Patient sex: M
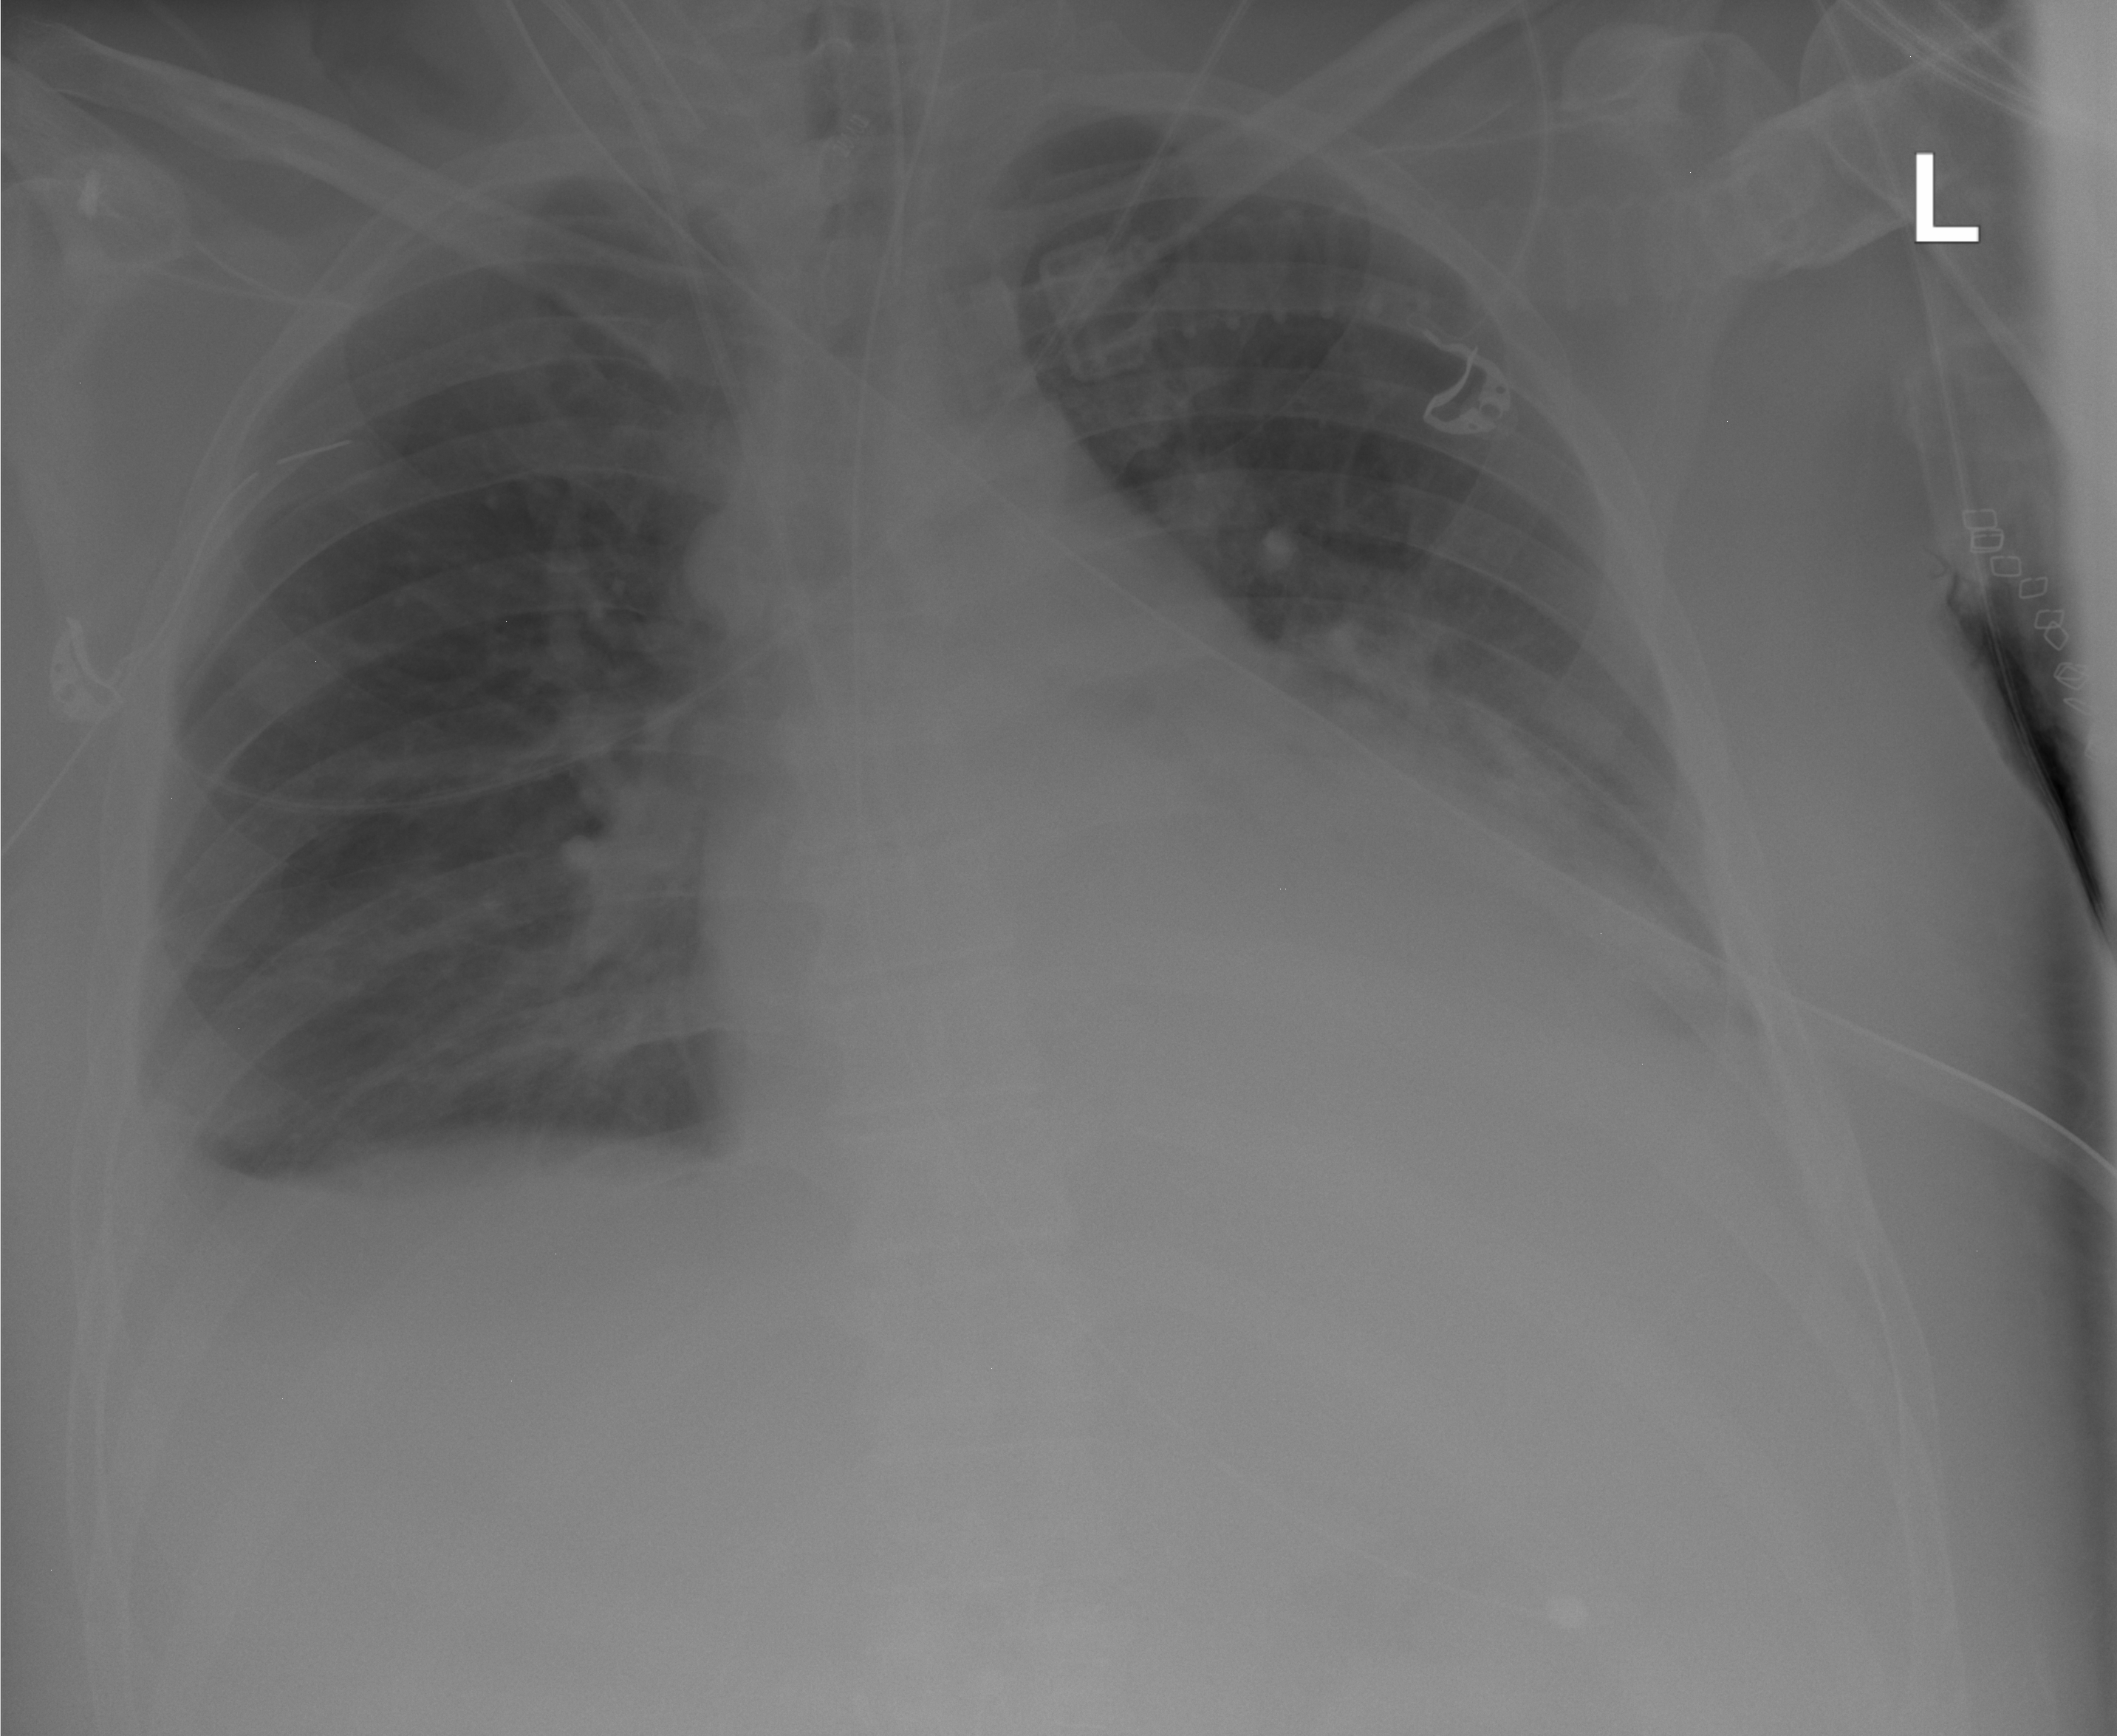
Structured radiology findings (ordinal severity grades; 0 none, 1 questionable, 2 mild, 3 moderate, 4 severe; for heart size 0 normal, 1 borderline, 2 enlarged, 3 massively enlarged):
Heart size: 2
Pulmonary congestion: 0
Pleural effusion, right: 2
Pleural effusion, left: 2
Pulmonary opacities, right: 0
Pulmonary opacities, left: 0
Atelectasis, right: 2
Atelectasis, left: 2